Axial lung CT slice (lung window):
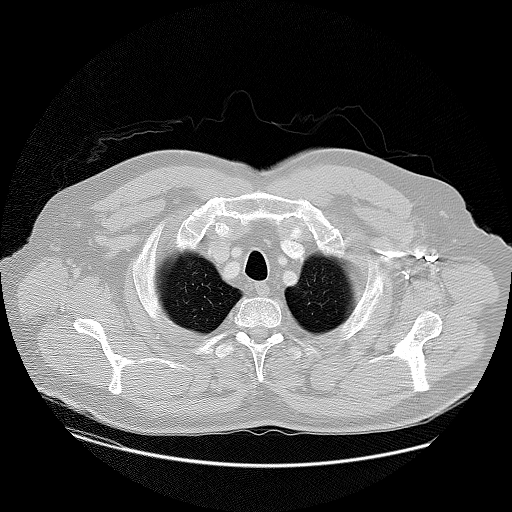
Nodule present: no